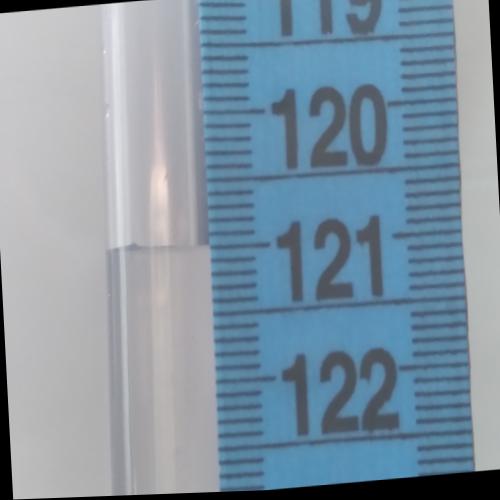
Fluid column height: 121.0 cm